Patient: sex M, age 45
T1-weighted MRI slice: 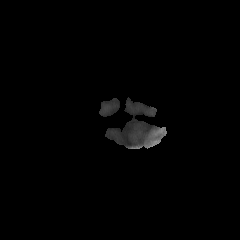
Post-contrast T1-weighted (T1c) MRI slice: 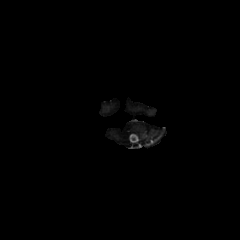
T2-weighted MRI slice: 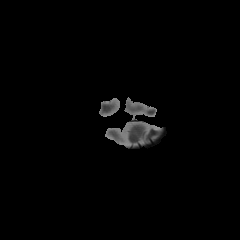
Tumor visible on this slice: yes
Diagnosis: Glioblastoma, IDH-wildtype
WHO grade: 4